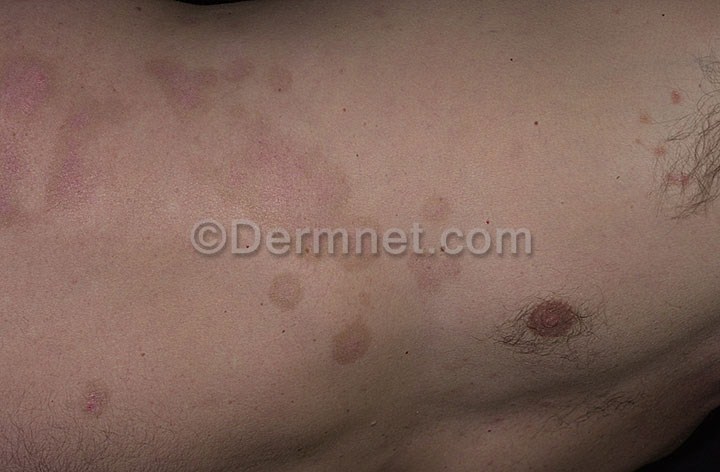
Disease: Light Diseases and Disorders of Pigmentation